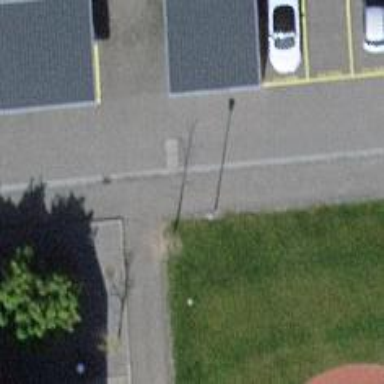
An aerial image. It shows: Unmarked crossing on the road.